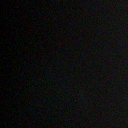
Screen state: off